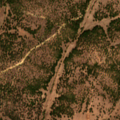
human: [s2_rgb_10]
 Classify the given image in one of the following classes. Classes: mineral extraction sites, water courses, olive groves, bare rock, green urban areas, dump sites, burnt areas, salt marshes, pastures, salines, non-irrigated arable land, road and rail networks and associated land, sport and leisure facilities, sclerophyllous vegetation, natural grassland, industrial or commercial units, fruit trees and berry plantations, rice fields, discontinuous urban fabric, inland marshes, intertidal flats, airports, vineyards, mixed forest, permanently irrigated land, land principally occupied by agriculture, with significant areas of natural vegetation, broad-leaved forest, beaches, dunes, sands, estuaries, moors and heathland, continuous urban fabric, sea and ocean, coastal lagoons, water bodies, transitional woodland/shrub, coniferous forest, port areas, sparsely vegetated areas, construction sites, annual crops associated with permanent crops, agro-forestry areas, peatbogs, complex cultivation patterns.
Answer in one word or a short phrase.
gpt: non-irrigated arable land, agro-forestry areas